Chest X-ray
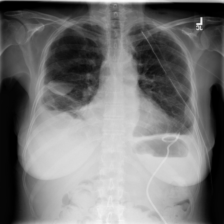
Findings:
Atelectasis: negative
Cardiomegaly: negative
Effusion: negative
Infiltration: negative
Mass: negative
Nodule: negative
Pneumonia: negative
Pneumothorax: negative
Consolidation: negative
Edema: negative
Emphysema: negative
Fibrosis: negative
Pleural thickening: negative
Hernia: negative